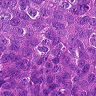
Metastatic tissue present: yes